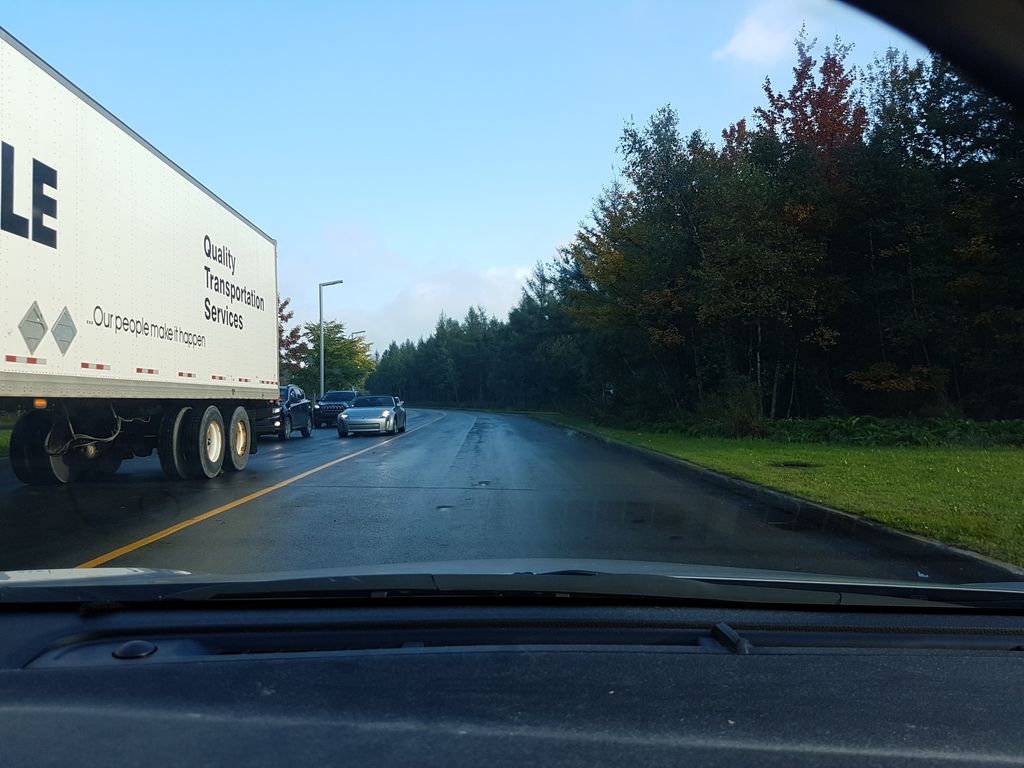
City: quebec_city